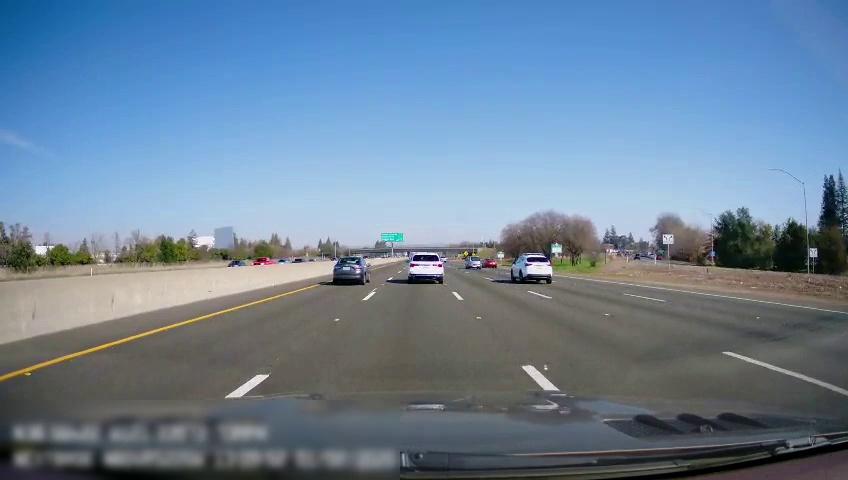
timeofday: Day
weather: Sunny
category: Drivable Space
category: Vehicles | Car
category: Vehicles | Truck
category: Vehicles | Car
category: Vehicles | SUV
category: Vehicles | Car
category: Vehicles | Car
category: Vehicles | Van
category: Lanes | Alternate Lane
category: Lanes | Current Lane
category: Lanes | Current Lane
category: Lanes | Alternate Lane
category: Lanes | Alternate Lane
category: Lanes | Alternate Lane
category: Traffic | Signs
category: Traffic | Signs
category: Traffic | Signs
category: Traffic | Signs